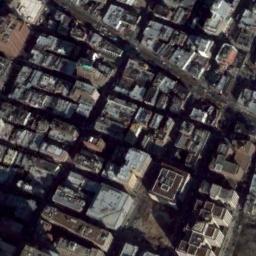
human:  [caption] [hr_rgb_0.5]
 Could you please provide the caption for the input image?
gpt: There was a lot of traffic on the road next to the building .

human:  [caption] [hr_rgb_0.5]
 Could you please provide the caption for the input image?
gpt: The commercial area is consist of many buildings .

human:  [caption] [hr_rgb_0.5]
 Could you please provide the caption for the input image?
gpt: There are many densely arranged buildings and several roads and many trees in a business district .

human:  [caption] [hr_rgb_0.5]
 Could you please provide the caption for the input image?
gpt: A dense commercial area has lots of buildings arranged neatly and some roads go through the commercial area .

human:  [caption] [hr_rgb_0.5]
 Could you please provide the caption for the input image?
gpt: There are many buildings arranged densely on a commercial area .